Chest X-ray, AP view. Patient: 66 years old, sex M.
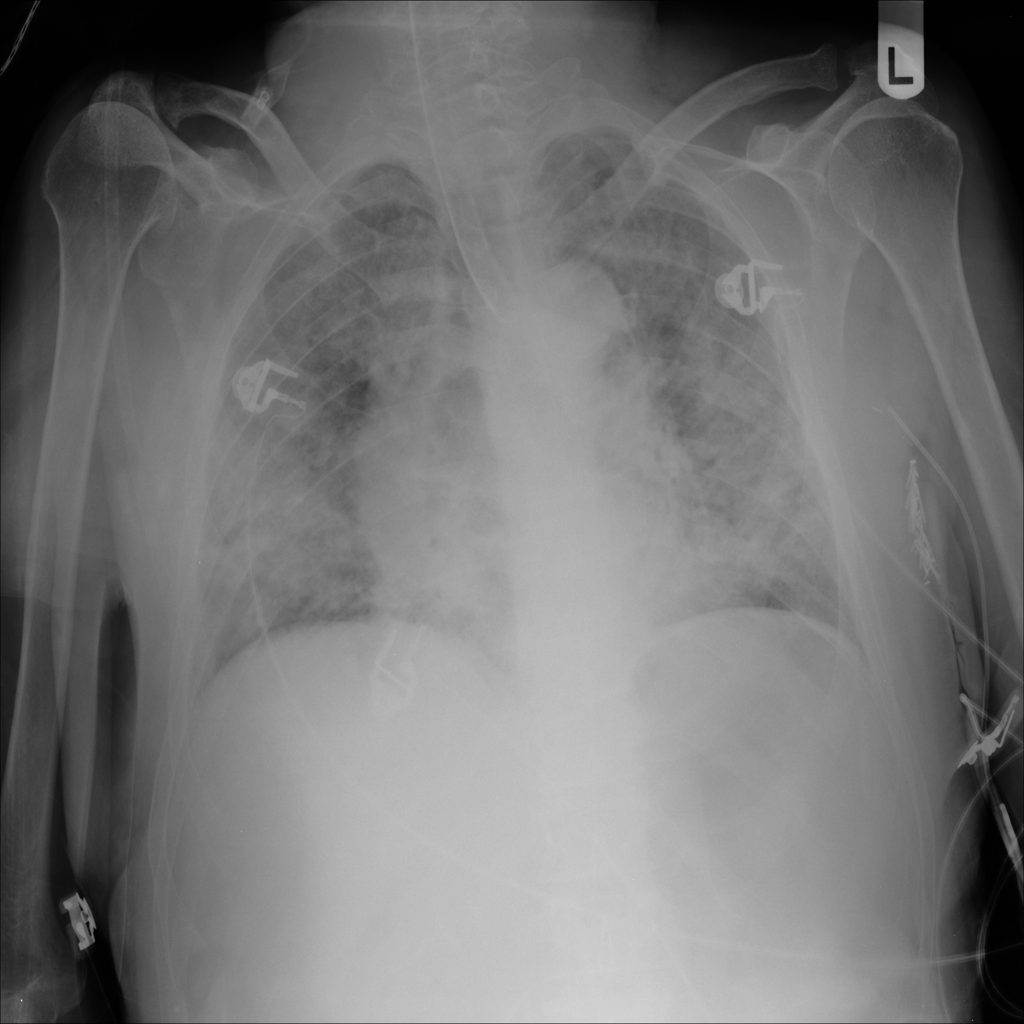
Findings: Infiltration